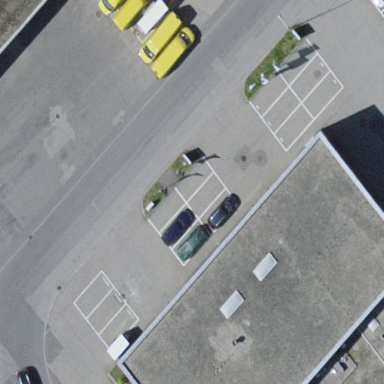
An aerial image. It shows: Parking area with surface.